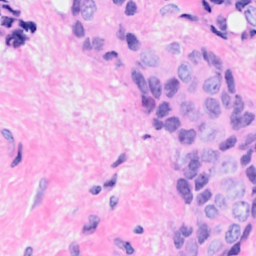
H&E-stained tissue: Breast